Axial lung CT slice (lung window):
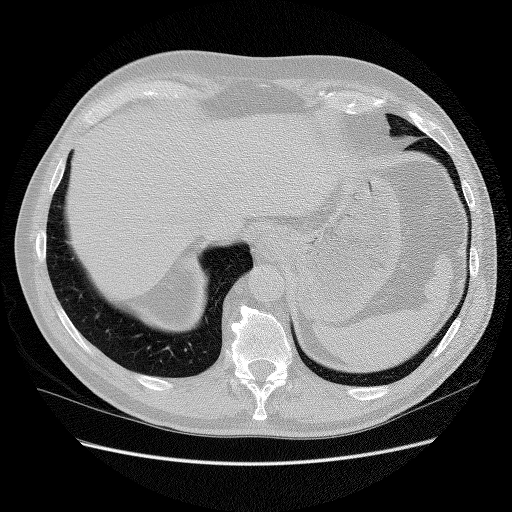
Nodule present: no